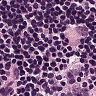
Metastatic tissue present: yes